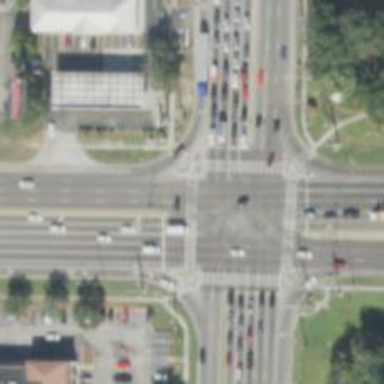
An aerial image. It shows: Zebra crossing on the road.